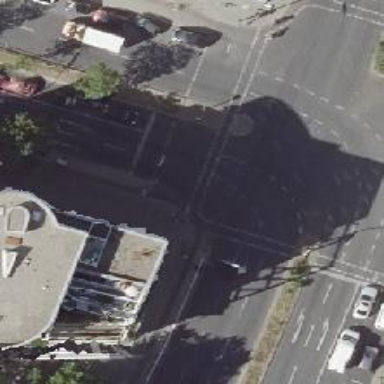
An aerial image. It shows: Asphalt footway with crossing equipped with traffic signals.